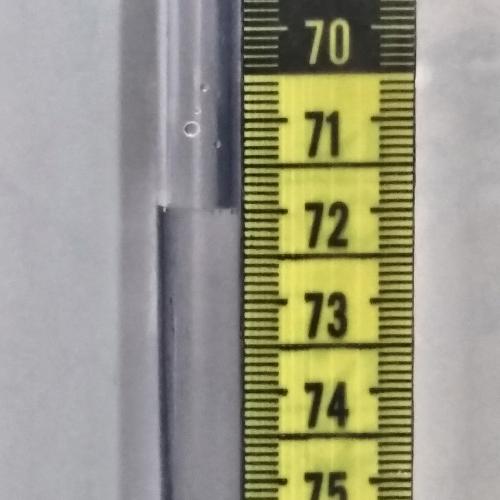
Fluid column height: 72.0 cm